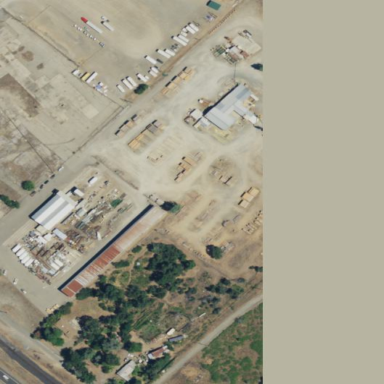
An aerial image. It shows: Sawmill works.